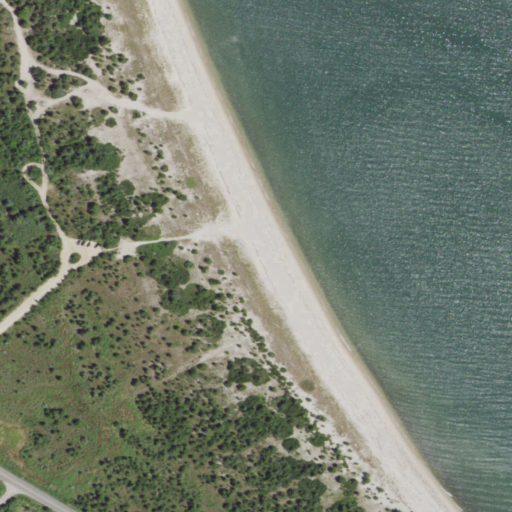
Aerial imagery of beach in New York named Upper Beach containing barren land, open water, grassland, herbaceous wetlands, shrub, medium intensity development, mixed forest, low intensity development, and deciduous forest